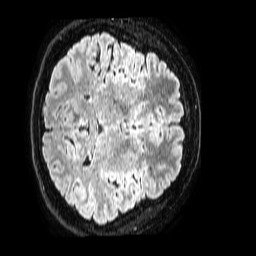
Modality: FLAIR
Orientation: axial
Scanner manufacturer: philips
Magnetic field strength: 1.5 T
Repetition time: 4.8 s
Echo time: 0.3 s